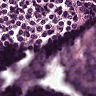
Metastatic tissue present: no